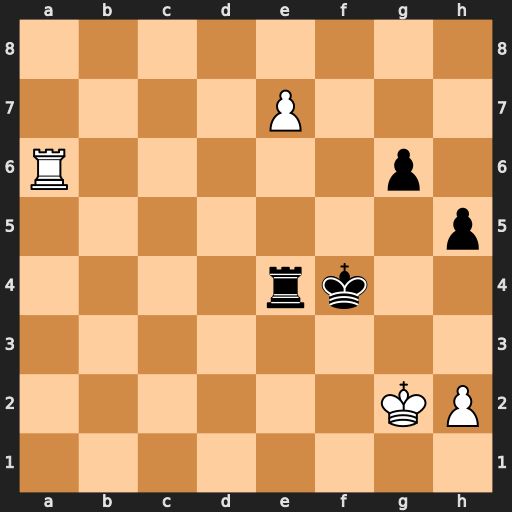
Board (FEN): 8/4P3/R5p1/7p/4rk2/8/6KP/8
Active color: w
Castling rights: -
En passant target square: -
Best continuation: Ra4 Rxa4 e8=Q